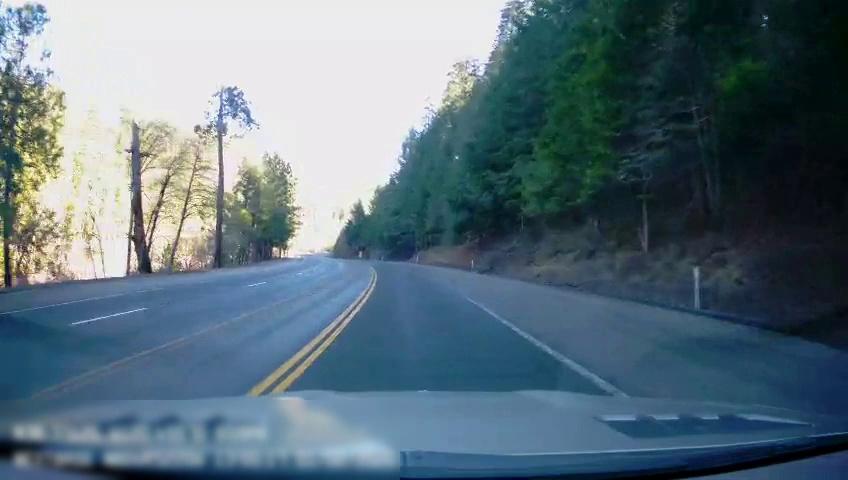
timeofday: Day
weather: Sunny
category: Drivable Space
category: Lanes | Opposite Lane
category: Lanes | Alternate Lane
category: Lanes | Opposite Lane
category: Lanes | Current Lane
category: Lanes | Alternate Lane
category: Lanes | Opposite Lane
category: Lanes | Opposite Lane